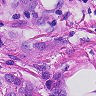
Metastatic tissue present: yes